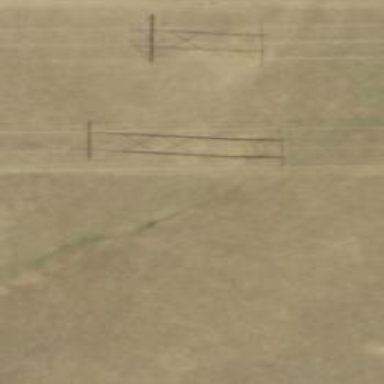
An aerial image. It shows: H-frame power tower with distinctive design.